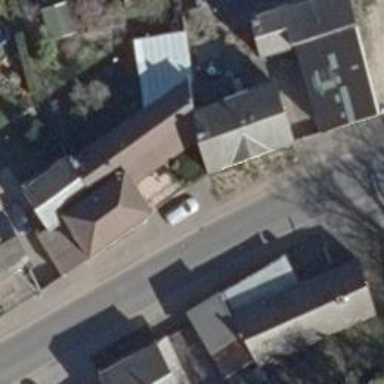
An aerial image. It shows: Part of building.